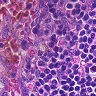
Metastatic tissue present: no